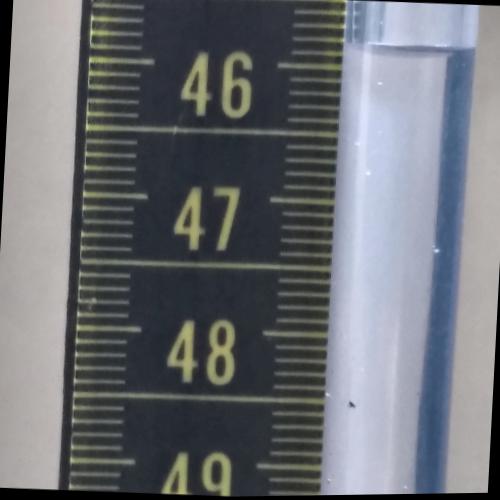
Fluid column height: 45.8 cm